Question: I starting out to create something using Twitter Bootstrap & Spring MVC. Can someone tell me where to place the Bootstrap CSS/JS/HTML files in a maven project structure?
My JSP page shows up fine. But, it's not able to get a hold on the CSS & JS files.
'''
<link href="..resources/css/bootstrap.css" rel="stylesheet">
<link href="../resources/css/bootstrap-responsive.css" rel="stylesheet">
'''

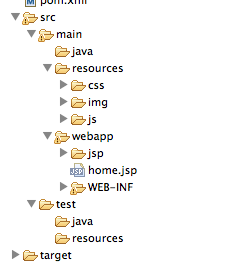
Answer: The "src/main/resources" folder is for resources that get copied and integrated with the compiled Java code in the resulting artifact (in this case, the WAR under "WEB-INF/classes").
The "src/main/webapp" folder represents the root of your web content. You'll need to add those web content resources there for them to be available to the JSP(s).